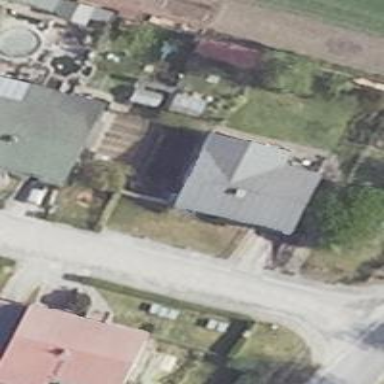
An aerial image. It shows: Detached building.